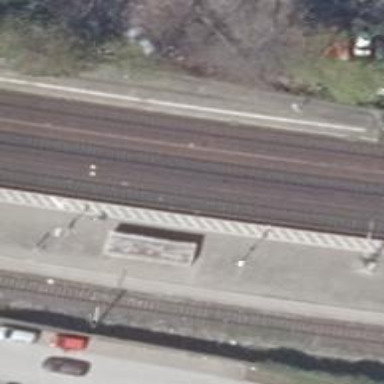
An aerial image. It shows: Close-up of railway platform edge.